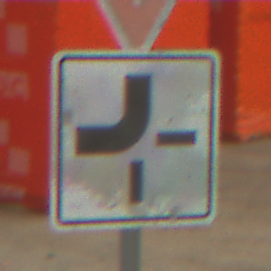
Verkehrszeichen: VerlaufVorfahrtsstrasse2
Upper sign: VorfahrtGewaehren
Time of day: MorningAfternoon
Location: Outdoor (Suburban)
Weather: PartlyCloudy
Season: NotSpecified
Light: Natural